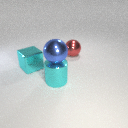
large blue metal sphere above large cyan metal cylinder